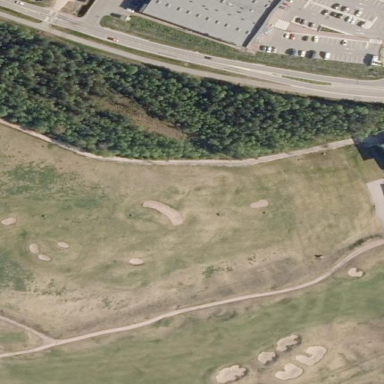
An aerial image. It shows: Grassy area designated as golf fairway.